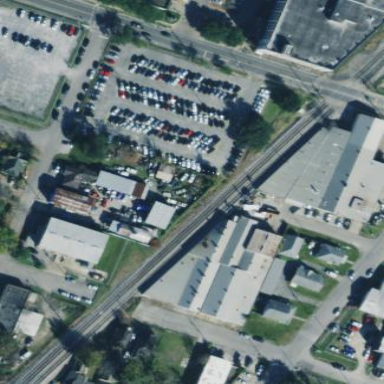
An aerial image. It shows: Retail area with car repair shop.